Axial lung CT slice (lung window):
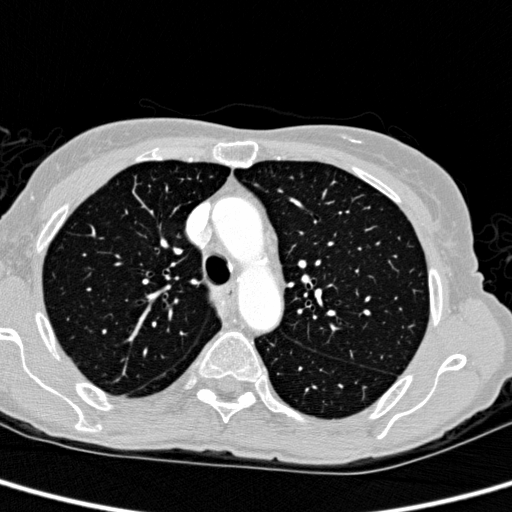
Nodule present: no